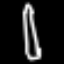
Label: pencil